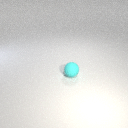
small cyan rubber sphere